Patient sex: F
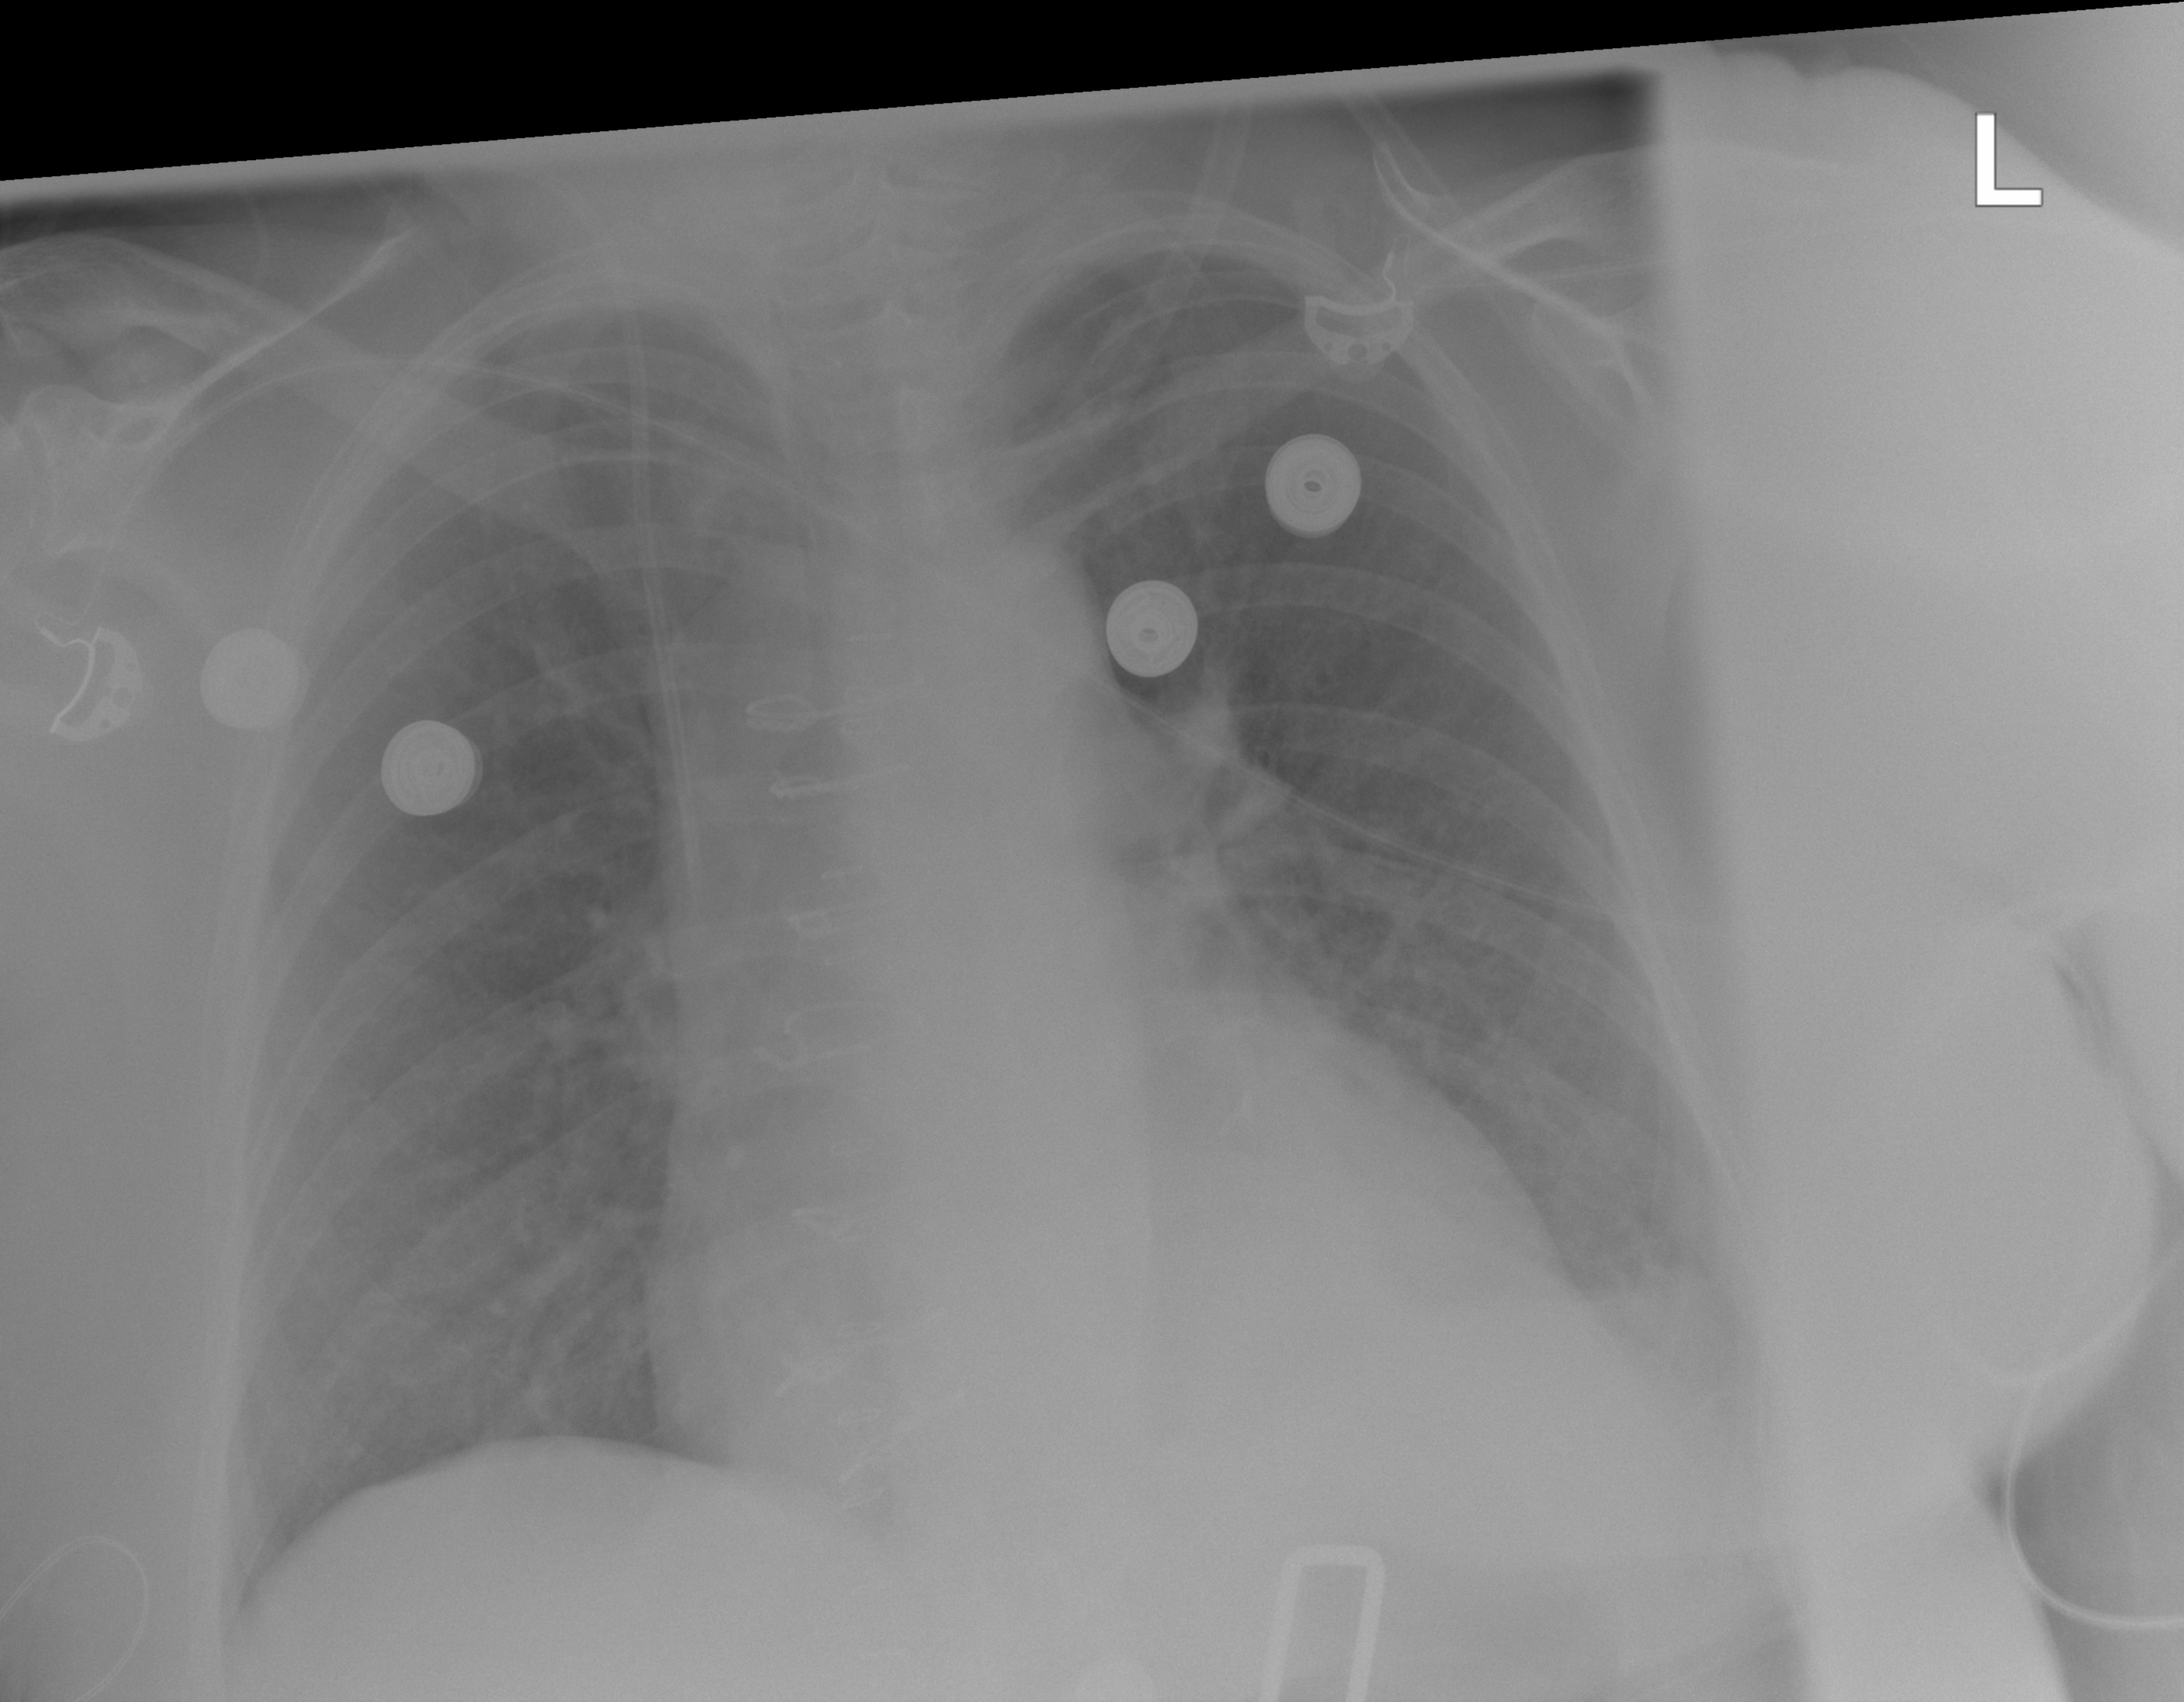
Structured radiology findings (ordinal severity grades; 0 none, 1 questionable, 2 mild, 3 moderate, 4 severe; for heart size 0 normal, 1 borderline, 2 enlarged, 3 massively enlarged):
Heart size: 2
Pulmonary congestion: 0
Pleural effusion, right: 0
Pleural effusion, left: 2
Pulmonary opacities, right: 0
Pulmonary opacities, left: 0
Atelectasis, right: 0
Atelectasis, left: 0